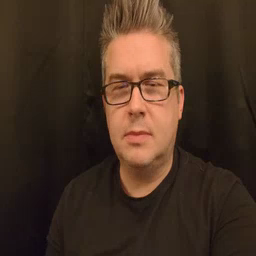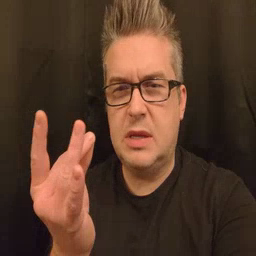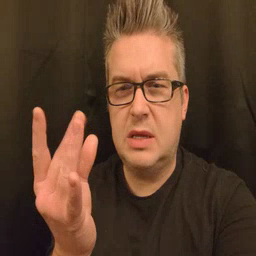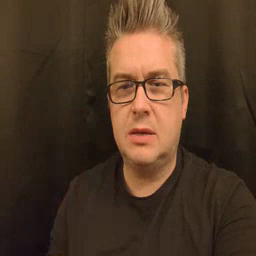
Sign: sticky